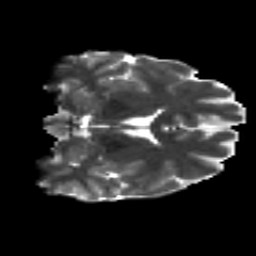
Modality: T2w
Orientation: coronal
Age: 29
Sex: female
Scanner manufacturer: siemens
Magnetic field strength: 3 T
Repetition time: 8.8 s
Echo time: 0.085 s